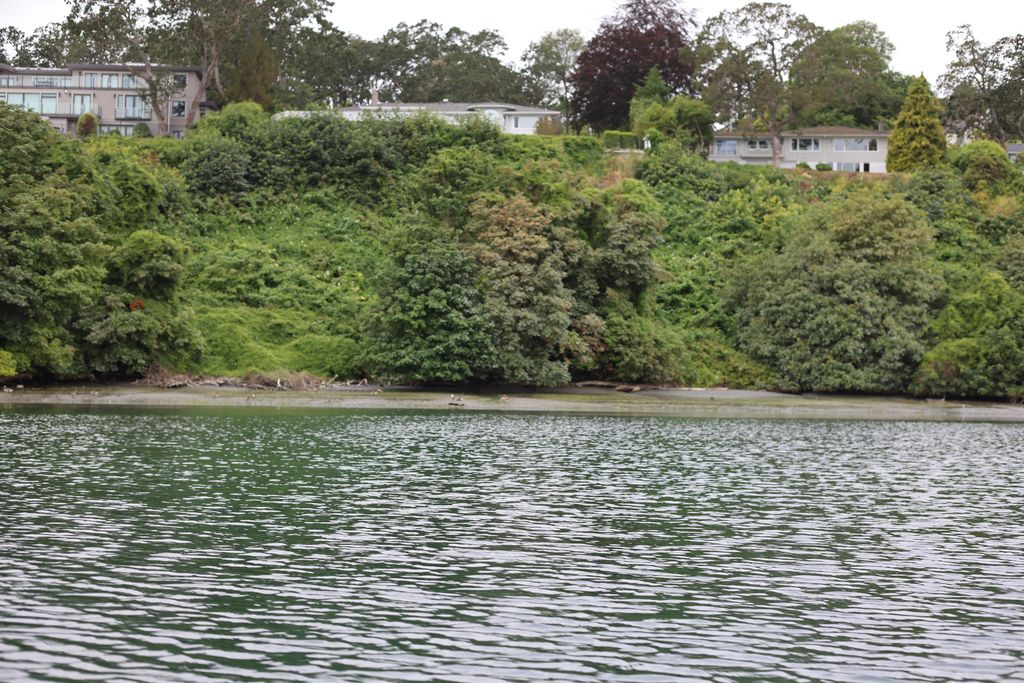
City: victoria